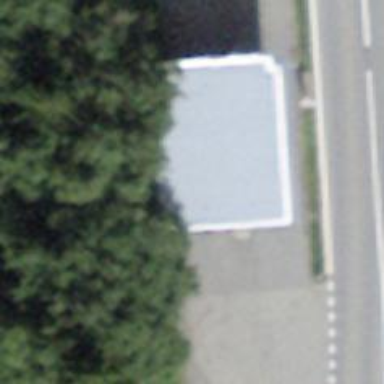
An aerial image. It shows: Fuel station.